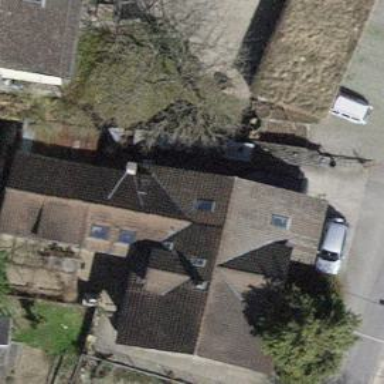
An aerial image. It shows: Building with tiled roof.